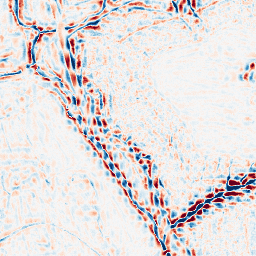
Category: wavelet
Decomposition family: wavelet_dwt
Decomposition parameters: wavelet: db4
level: 3
Upsampling method: quintic
Upsampling parameters: scale: 4
Upsampling scale: 4